Question: I am using CSS counters to style OL.
'''
.custom-ol {
margin-left: 0;
padding-right: 0;
list-style-type: none;
}
.custom-ol li {
counter-increment: step-counter;
}
.custom-ol li::before {
content: counter(step-counter);
margin-right: 5px;
font-size: 80%;
background-color: rgb(200, 200, 200);
color: white;
font-weight: bold;
padding: 5px 8px;
border-radius: 10px;
line-height: 26px;
}
'''
'''
<ol class="custom-ol">
<li>Blah Blah Blah Blah Blah Blah Blah Blah Blah Blah Blah</li>
<li>Blah Blah Blah</li>
<li>Blah Blah Blah Blah Blah Blah Blah Blah Blah</li>
<li>Blah Blah</li>
</ol>
'''
The styling itself works fine, however I ran into styling issue in the situation when list item is longer than the parent container width: the 'li''s second string wraps around 'li::before' element rather than being on the same level as the first string.

How do I make it to act like a regular 'ol' item would?
I tried to add 'margin-bottom' property to 'li::before' but it didn't do anything to get the correct alignment.
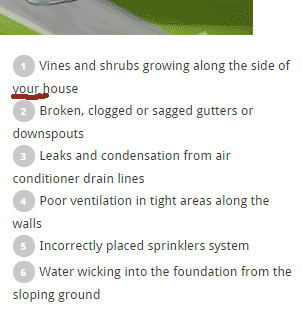
Answer: Apply some 'text-indent' to '.custom-ol li', maybe with a negative value.
Read <URL> for examples.